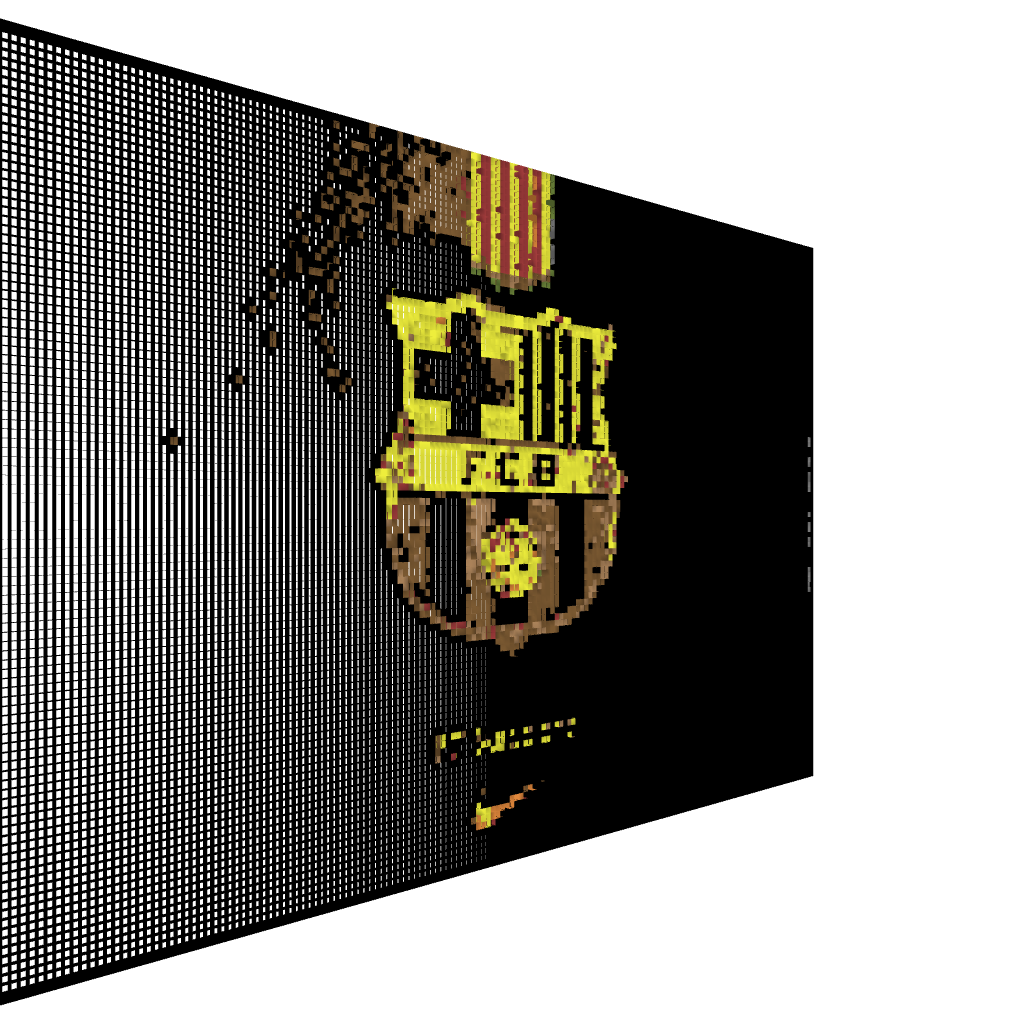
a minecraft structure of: F.C Barcelona good quality